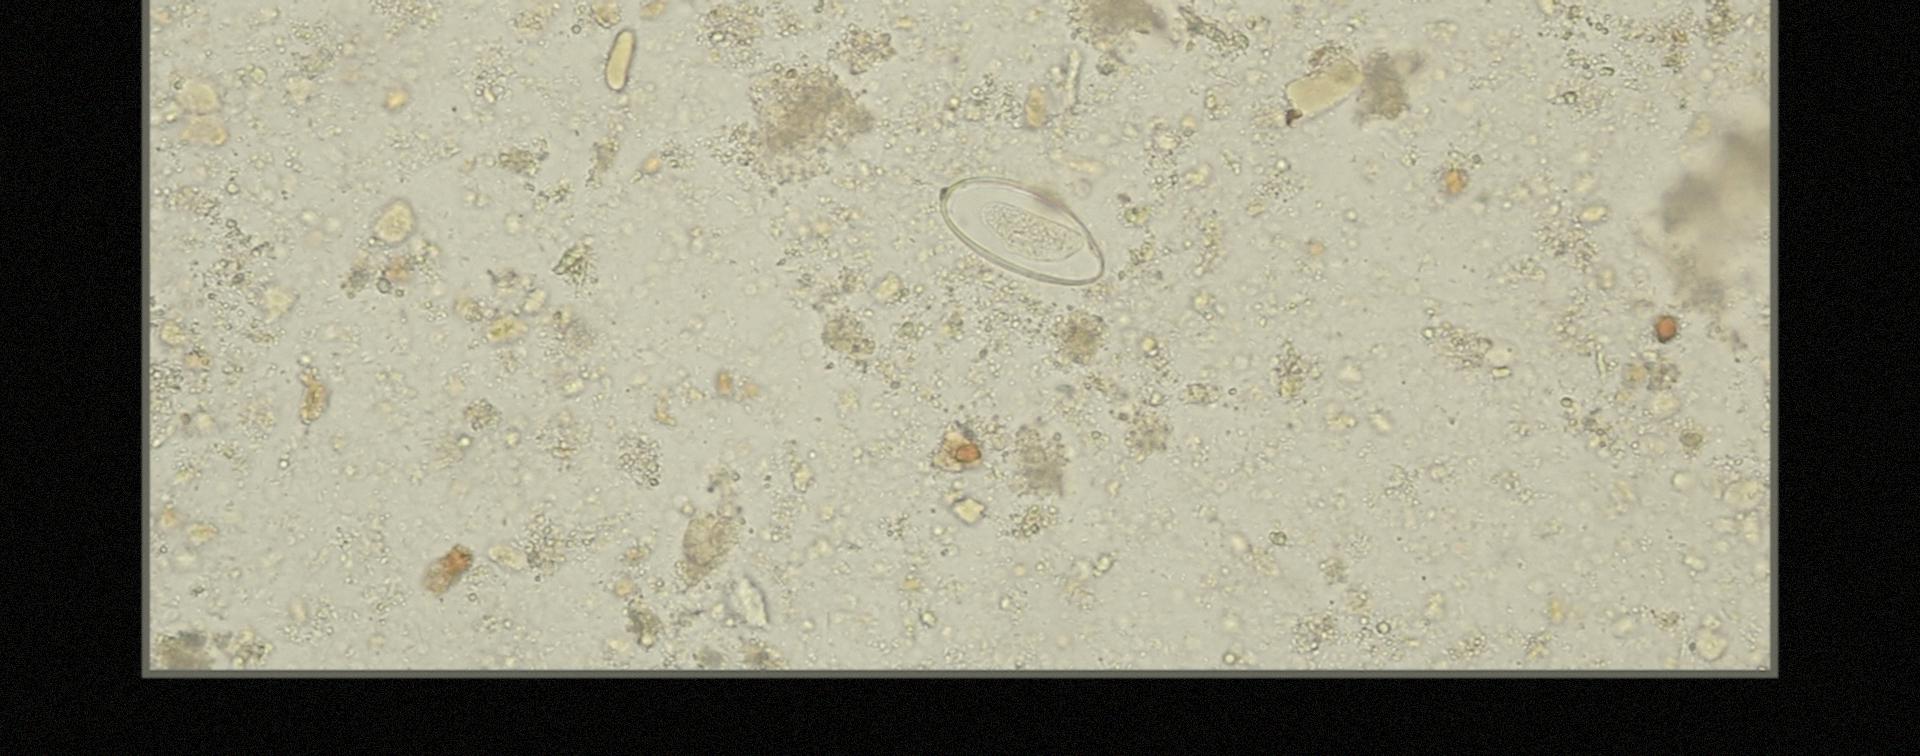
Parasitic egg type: Enterobius vermicularis